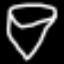
Label: diamond